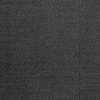
Atmospheric dust classification: dusty